Question: I'm having some issues in IE8 that I have never seen before. Essentially the problem is that there is a navigation menu that has styles inside of the following markup:
'''
<section class="top-bar-section">
<ul class="left">
<li>
<a href="#">Link</a>
<a href="#">Link</a>
<a href="#">Link</a>
<a href="#">Link</a>
<a href="#">Link</a>
</li>
</ul>
</section>
</nav>
'''
However in IE8 I'm looking at the dom tree and the HTML is not being rendered as above. Below is a picture comparing the dom tree in both IE8 and Chrome.

You can see that the nav, section and UL elements are being closed without being parent and child elements of one another. This is having a causing a problem with the CSS rules as they require being child and parents to allow the css rules to be applied.
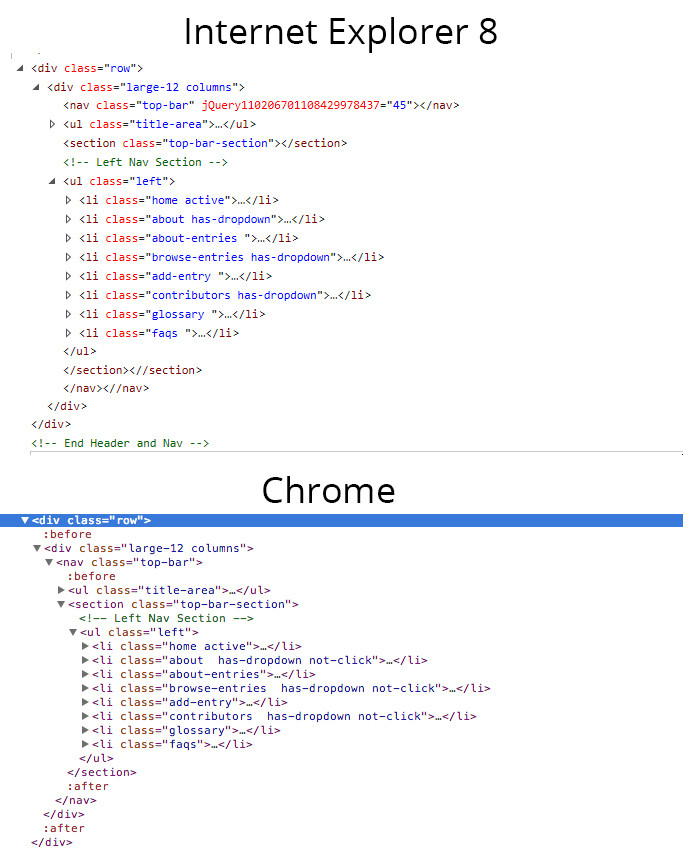
Answer: This is because you are using an HTML5 tag as 'section' is, and of course IE8 doesn't support HTML5 tags as ou can see in <URL>
Internet Explorer 8 and earlier versions, do not support the '<section>' tag.
You need something that "enable" HTML5 iN IE8 as <URL>
is a JavaScript workaround to enable styling of HTML5 elements in versions of Internet Explorer prior to version 9
is a small JavaScript library that detects the availability of native implementations for next-generation web technologies, i.e. features that stem from the HTML5 and CSS3 specifications